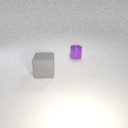
small purple metal cylinder behind large gray rubber cube